Field crop: maize
Growth stage: 2
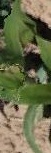
Species: maize